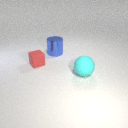
large blue metal cylinder behind small red rubber cube